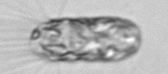
Label: Corethron_hystrix